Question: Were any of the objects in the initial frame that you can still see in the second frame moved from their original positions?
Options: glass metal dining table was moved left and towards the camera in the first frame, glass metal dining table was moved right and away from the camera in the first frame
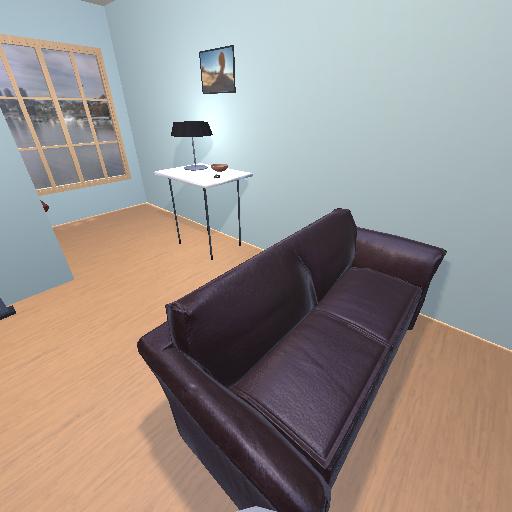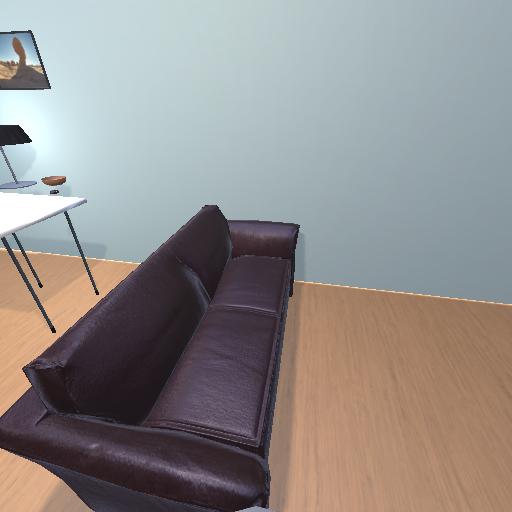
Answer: glass metal dining table was moved left and towards the camera in the first frame